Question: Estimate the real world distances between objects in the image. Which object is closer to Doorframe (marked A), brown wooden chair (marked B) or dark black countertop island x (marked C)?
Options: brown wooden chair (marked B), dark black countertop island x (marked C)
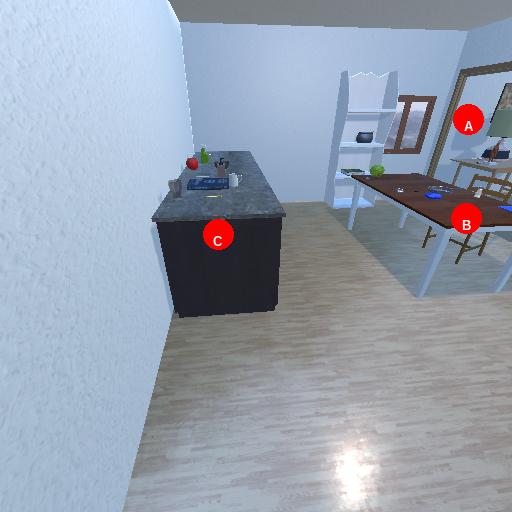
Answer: brown wooden chair (marked B)